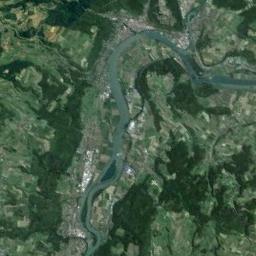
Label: river